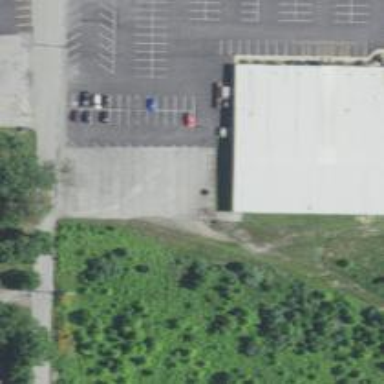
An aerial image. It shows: Building with bowling alley inside.